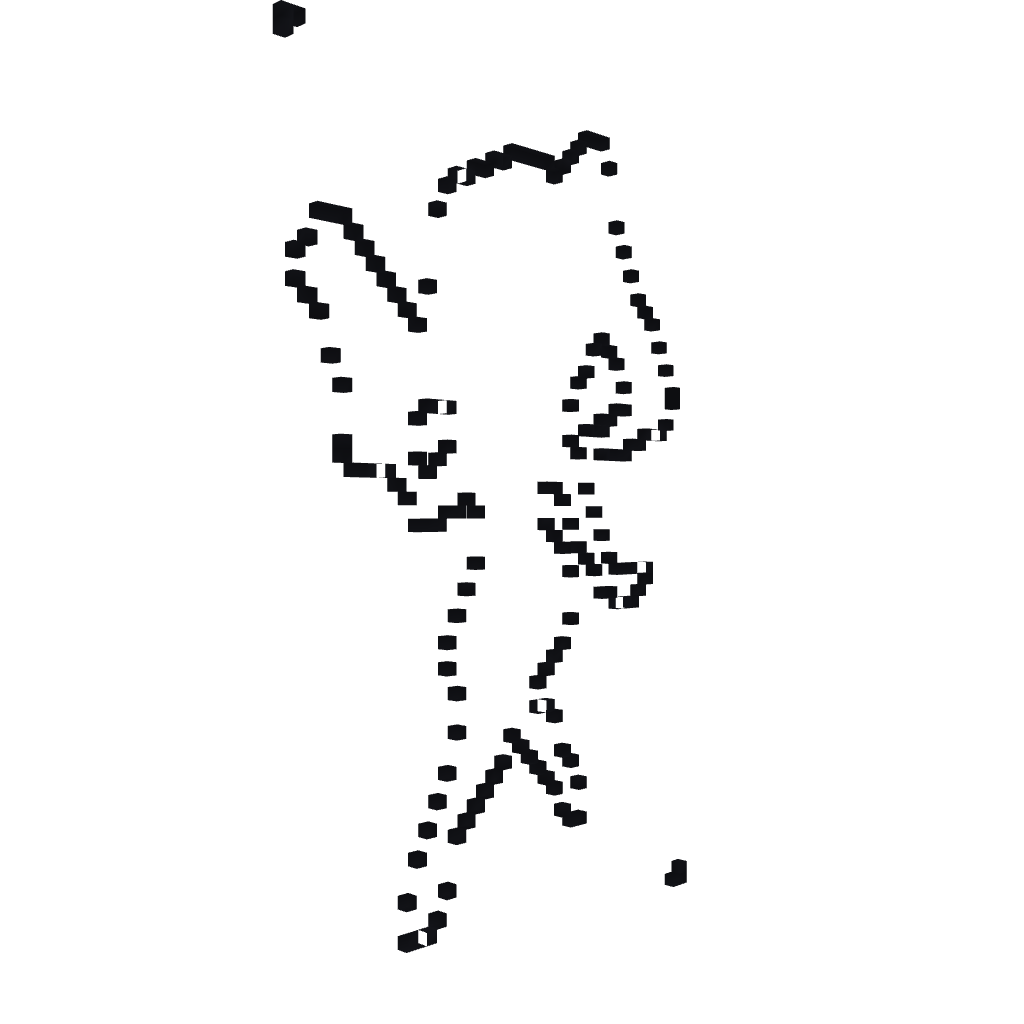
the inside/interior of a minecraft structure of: ZeroSuit Samus Chibi